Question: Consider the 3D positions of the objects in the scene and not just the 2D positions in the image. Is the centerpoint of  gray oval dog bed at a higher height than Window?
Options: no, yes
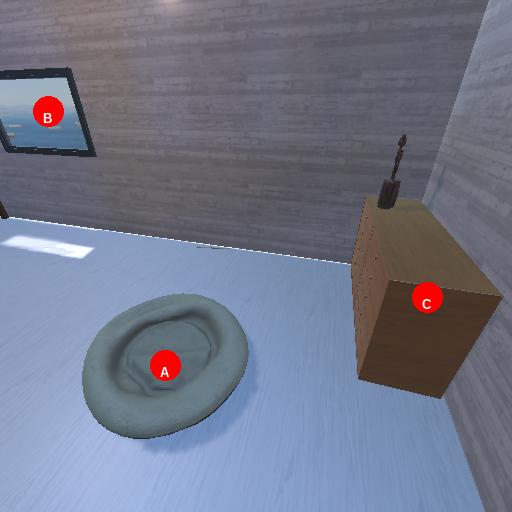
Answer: no